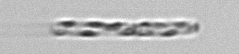
Label: Dactyliosolen_fragilissimus